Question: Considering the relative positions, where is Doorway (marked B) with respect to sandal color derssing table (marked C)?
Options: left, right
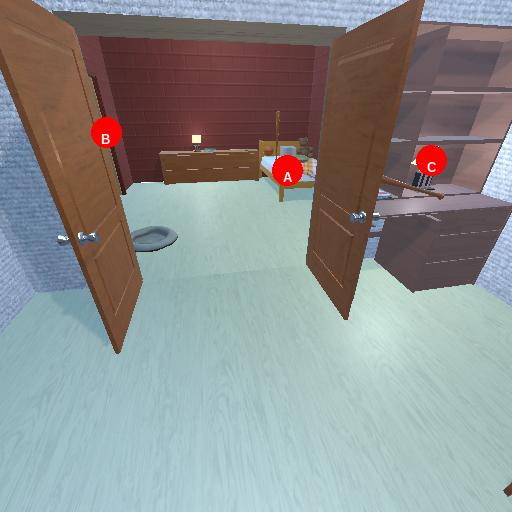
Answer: left